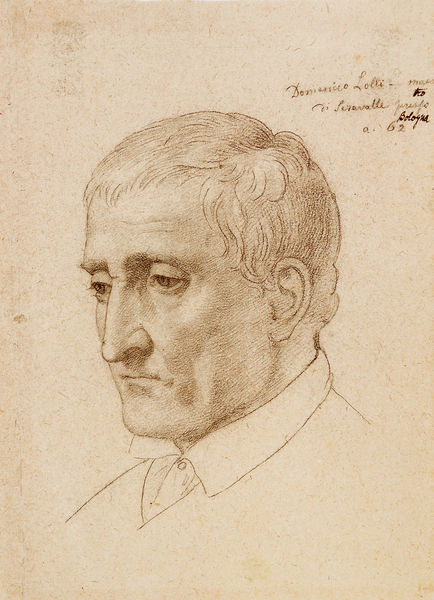
Titel: Bildniskopf Domenico Lolli
Künstler: Friedrich Johann Overbeck
Standort: Schweinfurt
Institution: Museum Georg Schäfer
Schlagwörter: kopf, mann, schatten, gelb, ocker, frisur, grau, haar, licht, mund, nase, ohr, profil, schwarz, skizze, stirn, weiss, zeichnung, blick, beige, alt, hemd, augen, falten, gesicht, kragen, trauer, bildnis, herr, portrait, porträt, signatur, auge, haare, blatt, augenbrauen, kinn, knopf, lippen, locken, scheitel, traurig, schrift, wangen, papier, alter mann, studie, backen, schattierung, signiert, ausdruck, friedrich, realistisch, ernst, seitenscheitel, streng, bouton, homme, nez, oreille, sourcils, yeux, seitenansicht, melancholie, menzel, gesenkt, nachdenklich, augenbraue, dreiviertelprofil, hemdkragen, jahreszahl, selbstporträt, tusche, alter, kohle, schwarzweiss, radierung, seite, text, konturen, beschriftung, selbstbildnis, bleistift, entwurf, selbstportät, tinte, ohrmuschel, halbprofil, zahl, haaransatz, senken, pullover, cheveux, rötel, pulli, handschrift, chemise, handzeichnung, beschriftet, esquisse, dessin, poils, grüße, trist, belistift, fusain, ingres, haaar, triste, visage, crayon, augenlid, grimm, ausarbeitung, vêtement, col, augenhöhle, rötelzeichnung, kragenknopf, nade, nazaréen, schwermut, autoportrait, tête, regard, bekümmert, sanguine, cou, mann#, pupilles, oreilles, domenico, brisé, rince, lolli, bouches, sainguine, croqui